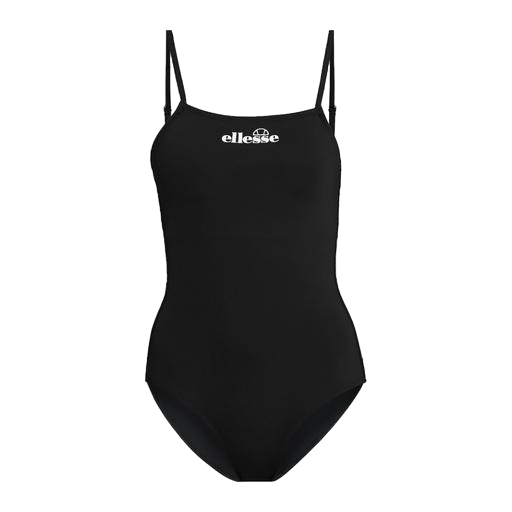
black one piece, black tri singlet, blanche women’s black tank top, white background